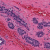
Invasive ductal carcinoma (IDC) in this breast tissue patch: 0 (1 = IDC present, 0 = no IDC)